Question: I am trying to place these elements so that they align their bottom section. Been trying this while looking at the bootstrap reference, but I cannot see what I am doing wrong that is causing this behaviour.
From what I read on the docs, card-group class should align the bottom of its children, but somehow this isn't the case... Does anyone know why this is not working?
projects.html
'''
<app-search></app-search>
<div class="card-group justify-content-center">
<div *ngFor="let project of filtered | async" class="card-group justify-content-center">
<app-project class="m-3" [title]="project.name" [preview]="project.preview" [text]="project.text"></app-project>
</div>
</div>
'''
Project.html (app-project component)
'''
<div class="card" style="max-width: 320px; margin-left: 10px;">
<h4 class="card-title text-center card-header">{{title}}</h4>
<img class="card-img-top" [src]="preview" alt="Card image">
<div class="align-content-center card-margin card-text text-justify">{{text}}</div>
</div>
'''
project.css
'''
@mixin cardMargin {
width: 90%;
margin-left: 5%;
margin-right: 5%;
margin-bottom: 2%;
margin-top: 0%;
}
.card-margin {
@include cardMargin();
}
'''

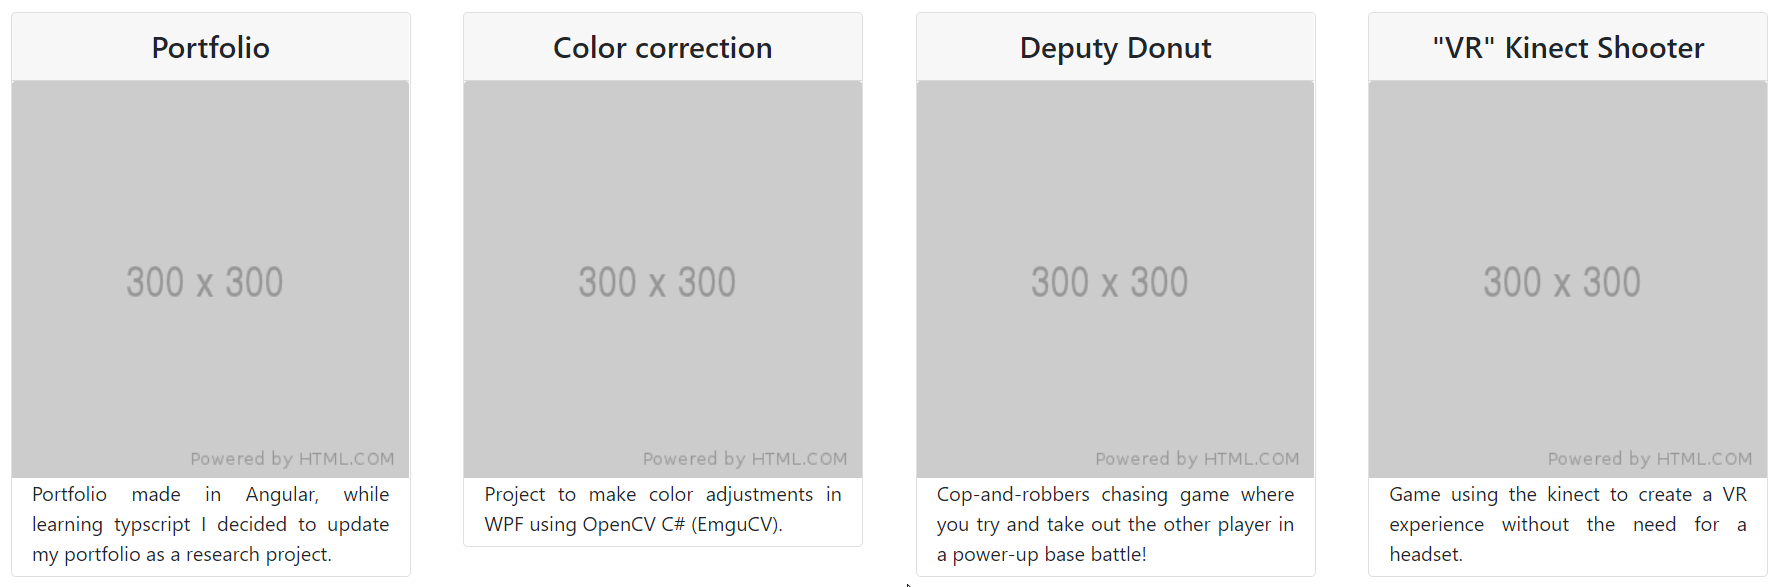
Answer: You don't need a 'div' to loop through the 'filtered' array. According to your current code, you have a 'card-group' and for each card, you have two enclosing 'div's. The additional classes in these 'div's are causing issues with the default behaviour of bootstrap cards. You can directly use 'ngFor' on the 'app-project' component, like the below code:
'''
<div class="card-group justify-content-center">
<app-project *ngFor="let project of filtered | async" class="m-3" [project]="project"></app-project>
</div>
'''
I removed one of the enclosing 'div's.
Now, you would have a four 'app-project' components inside the 'card-group' div. If you inspect, you can find that all 'app-project' are of the same height. This is the default bootstrap configuration - all elements inside the 'card-group' are of equal height. In your case, each card within the 'app-project' is aligned to the top. This is why you are seeing empty space below each card. To resolve this, we need to make the 'card' equal height as the 'app-project' component. We can do that by making the 'app-project' component a flex container. Apply the below CSS to 'projects.component.scss':
'''
app-project {
display: flex;
flex-direction: row;
align-items: stretch;
}
'''
Now each card would take the full height of the 'app-container'. This would make the top and bottom of each card to be aligned with each other.